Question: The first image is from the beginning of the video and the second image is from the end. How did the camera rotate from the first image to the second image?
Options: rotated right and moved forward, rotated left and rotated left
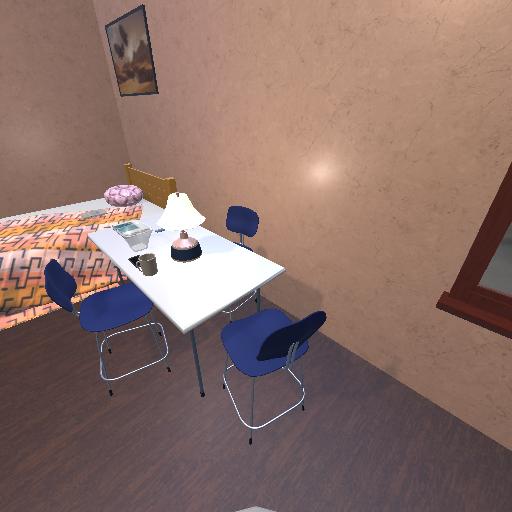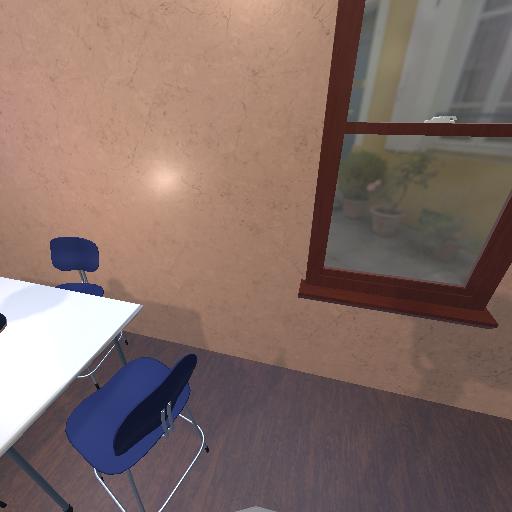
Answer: rotated right and moved forward